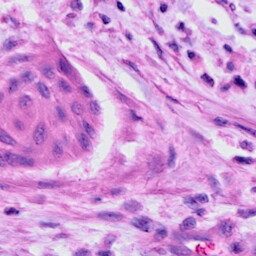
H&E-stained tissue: Cervix